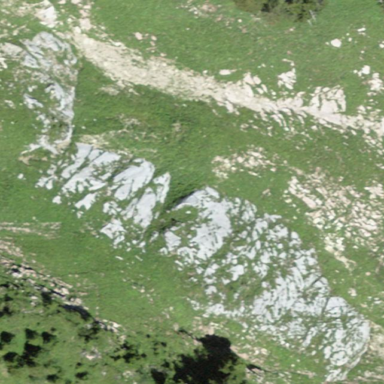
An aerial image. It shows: Landscape of bare rock.